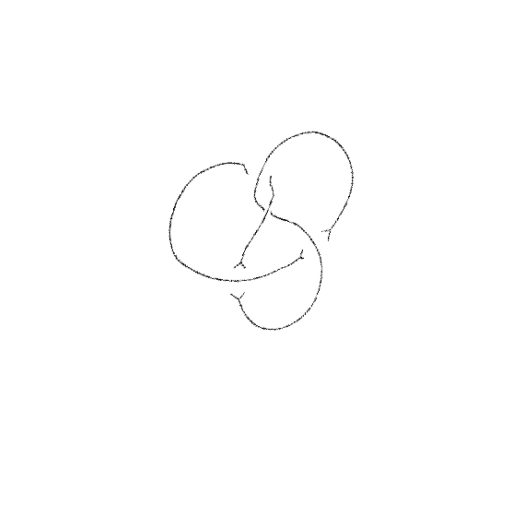
Crossing number: 4